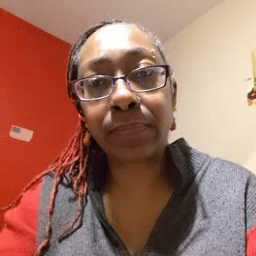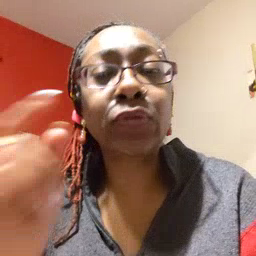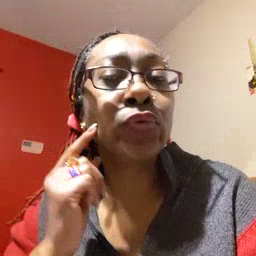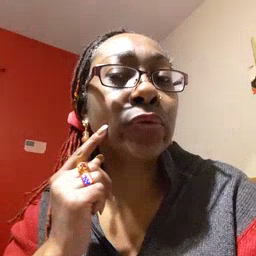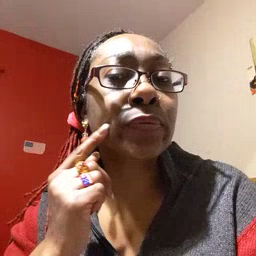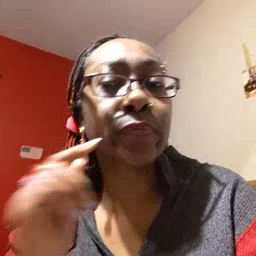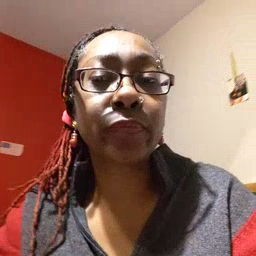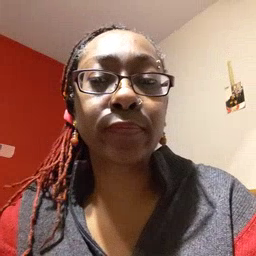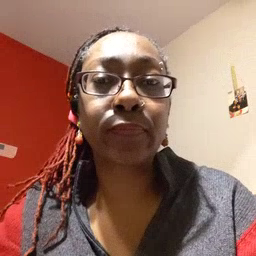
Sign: cheek